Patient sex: M
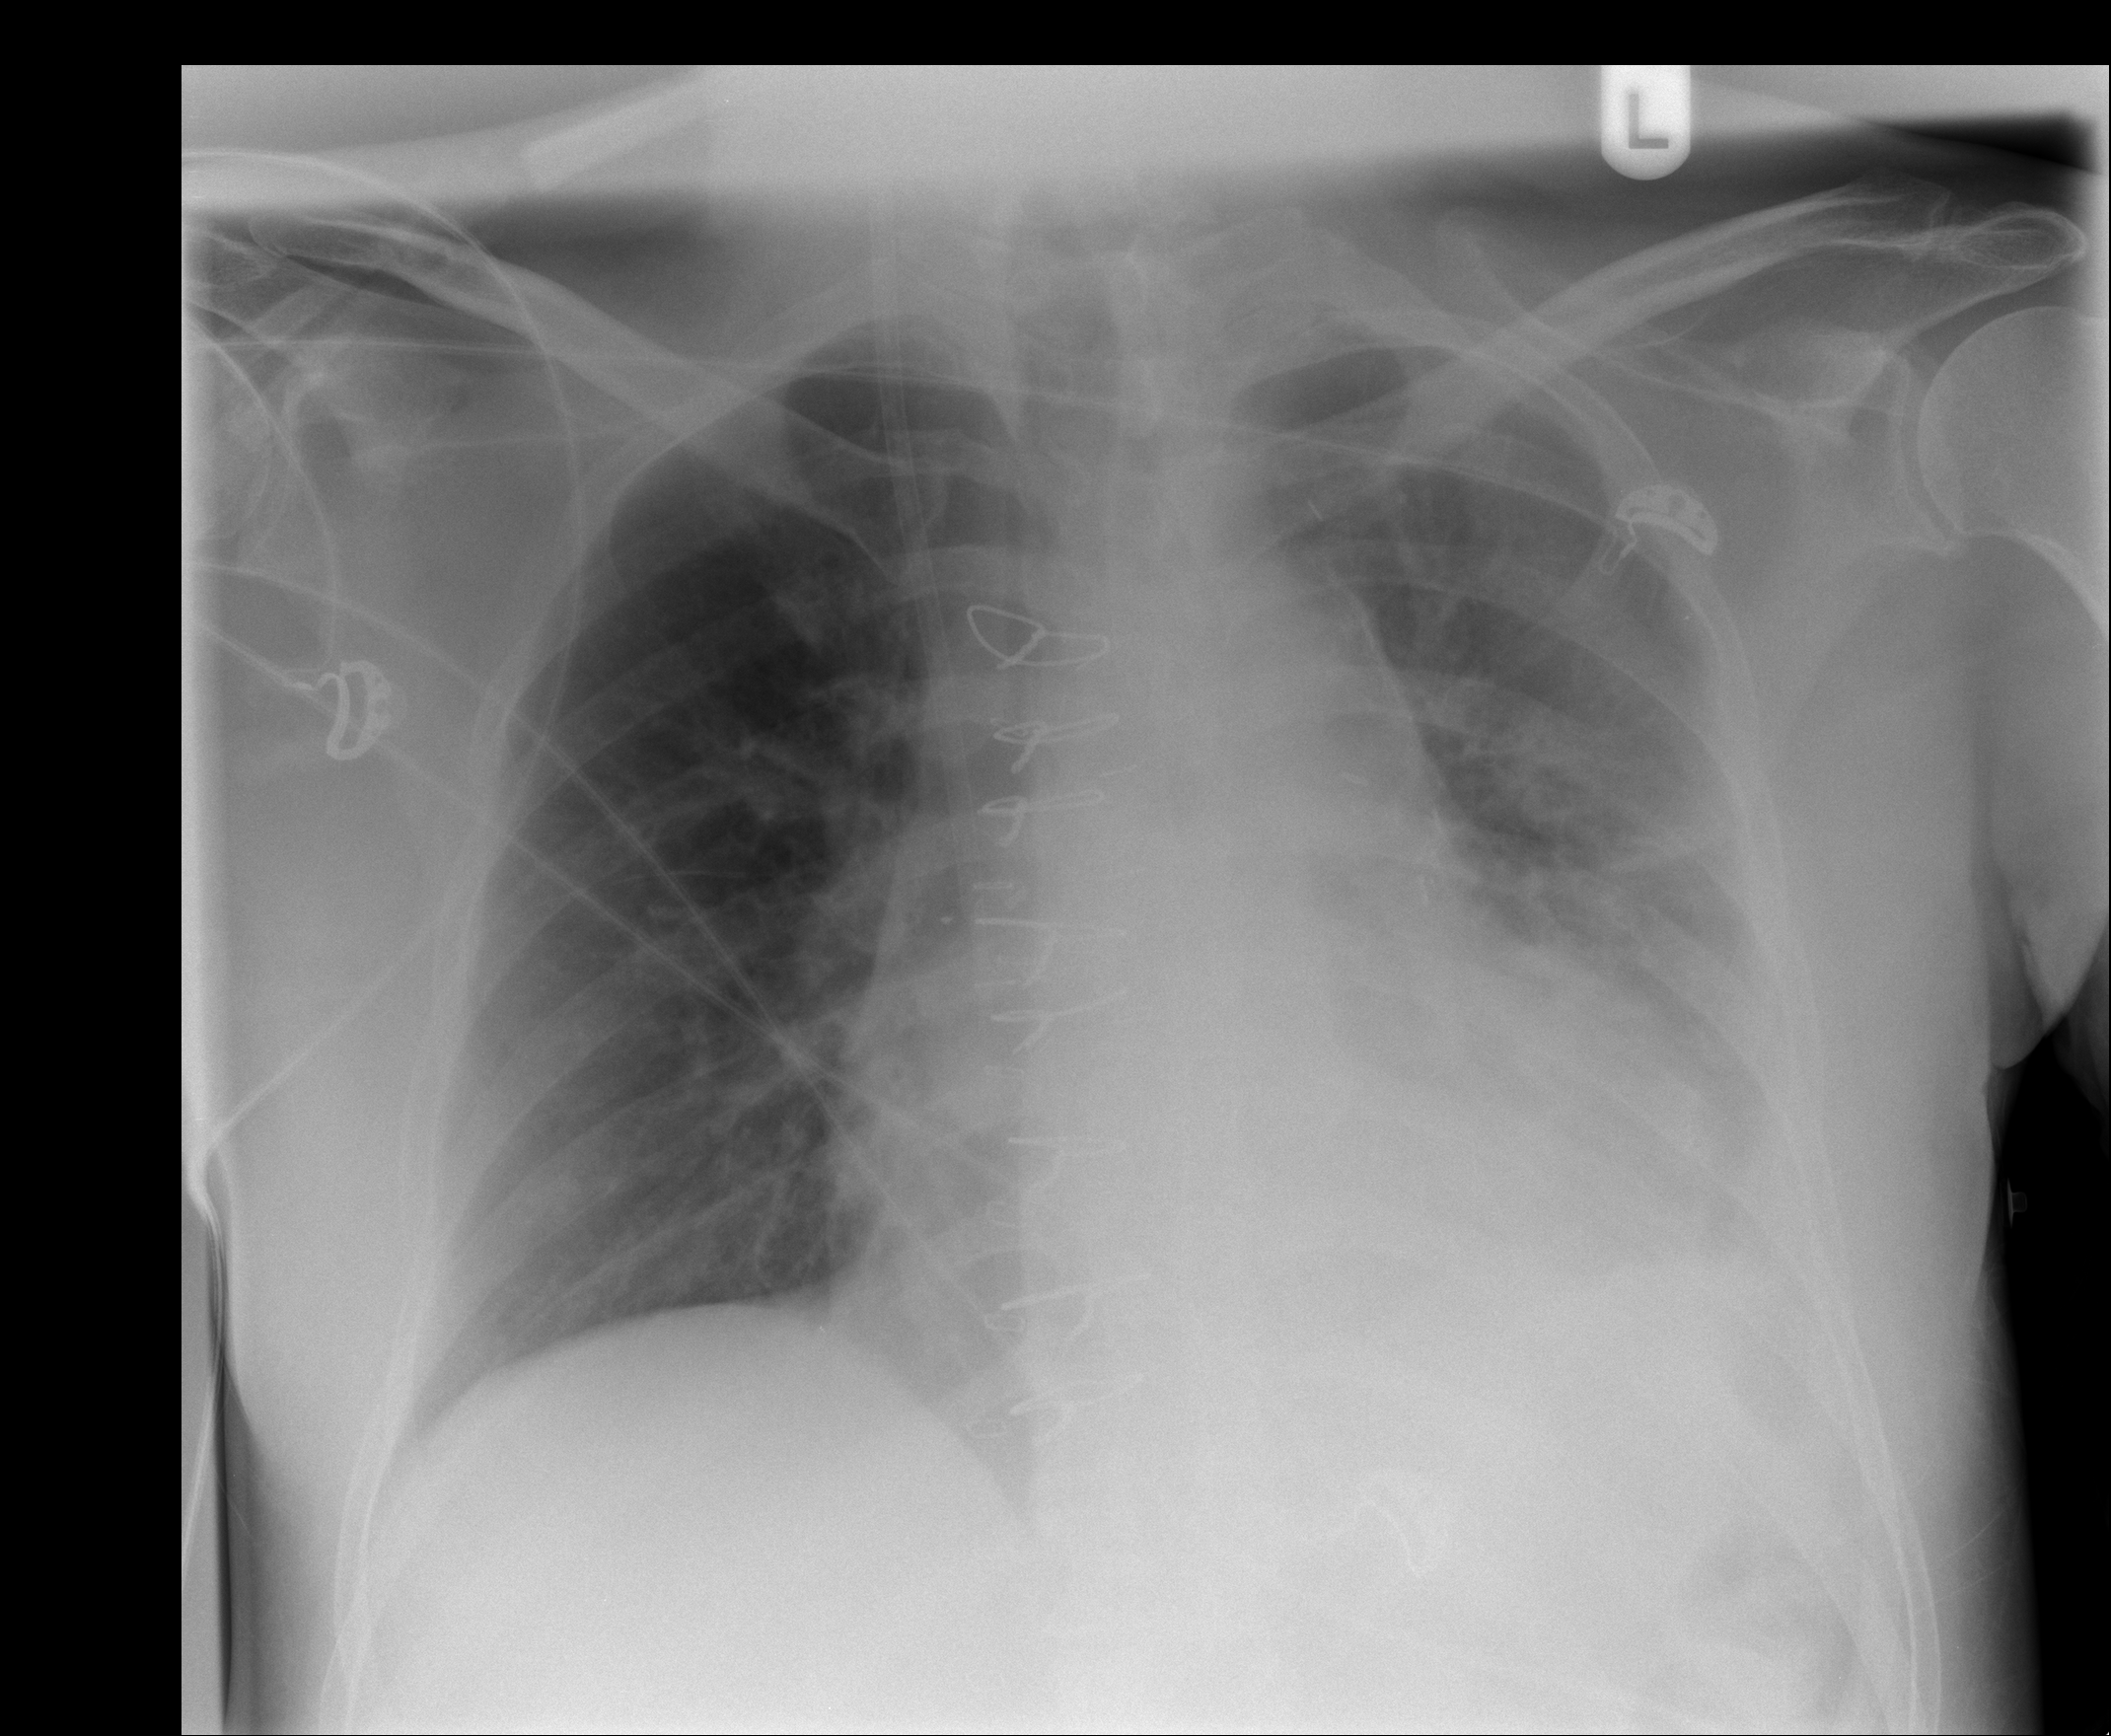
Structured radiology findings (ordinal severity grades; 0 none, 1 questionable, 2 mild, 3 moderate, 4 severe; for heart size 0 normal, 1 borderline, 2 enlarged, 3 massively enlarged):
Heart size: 2
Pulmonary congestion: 0
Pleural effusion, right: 0
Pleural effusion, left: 3
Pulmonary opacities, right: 0
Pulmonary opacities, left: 0
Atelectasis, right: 3
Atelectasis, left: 3